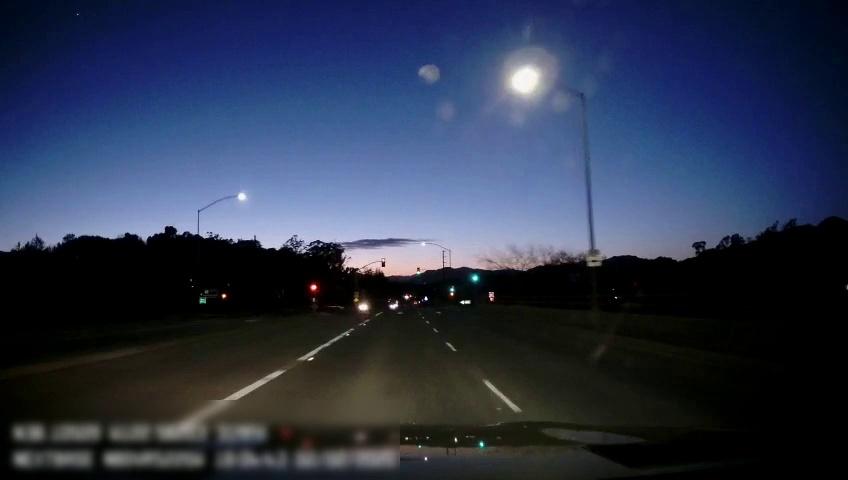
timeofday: Dusk/Dawn/Twilight
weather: Other
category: Drivable Space
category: Lanes | Opposite Lane
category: Lanes | Alternate Lane
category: Lanes | Alternate Lane
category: Traffic | Signs
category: Traffic | Lights
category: Traffic | Signs
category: Traffic | Signs
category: Traffic | Lights
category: Traffic | Lights
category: Traffic | Signs